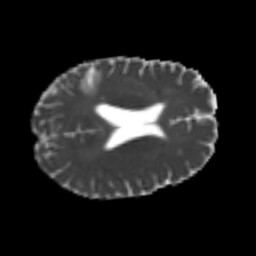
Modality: MD
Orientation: axial
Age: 50
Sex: male
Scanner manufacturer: siemens
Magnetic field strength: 3 T
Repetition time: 4.999 s
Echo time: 0.07946 s